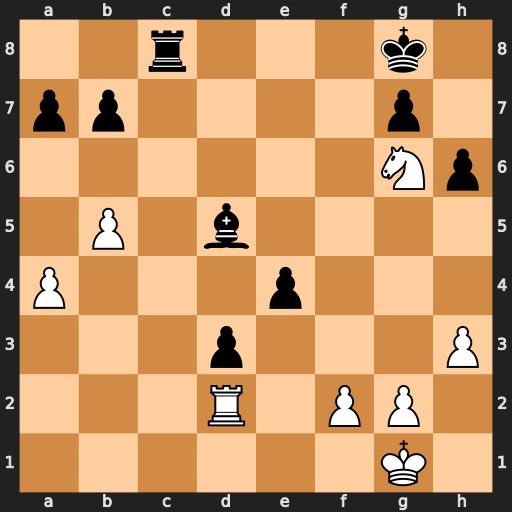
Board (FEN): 2r3k1/pp4p1/6Np/1P1b4/P3p3/3p3P/3R1PP1/6K1
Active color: w
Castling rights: -
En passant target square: -
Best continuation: Ne7+ Kf7 Nxc8